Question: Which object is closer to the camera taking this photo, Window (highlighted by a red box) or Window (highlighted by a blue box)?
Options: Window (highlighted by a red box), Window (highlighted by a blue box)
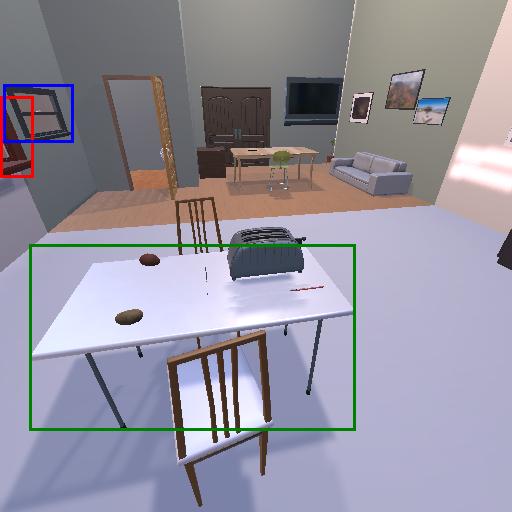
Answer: Window (highlighted by a red box)